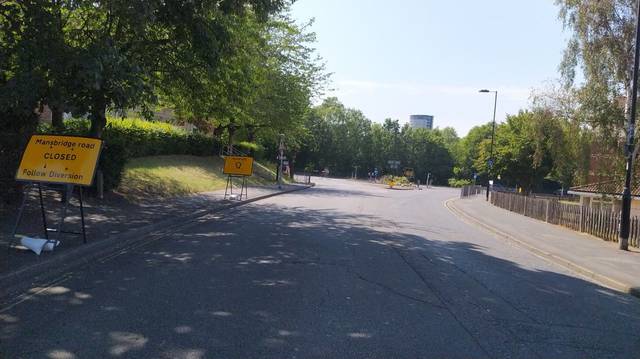
Region: United Kingdom
Coordinates: 50.942, -1.373